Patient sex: M
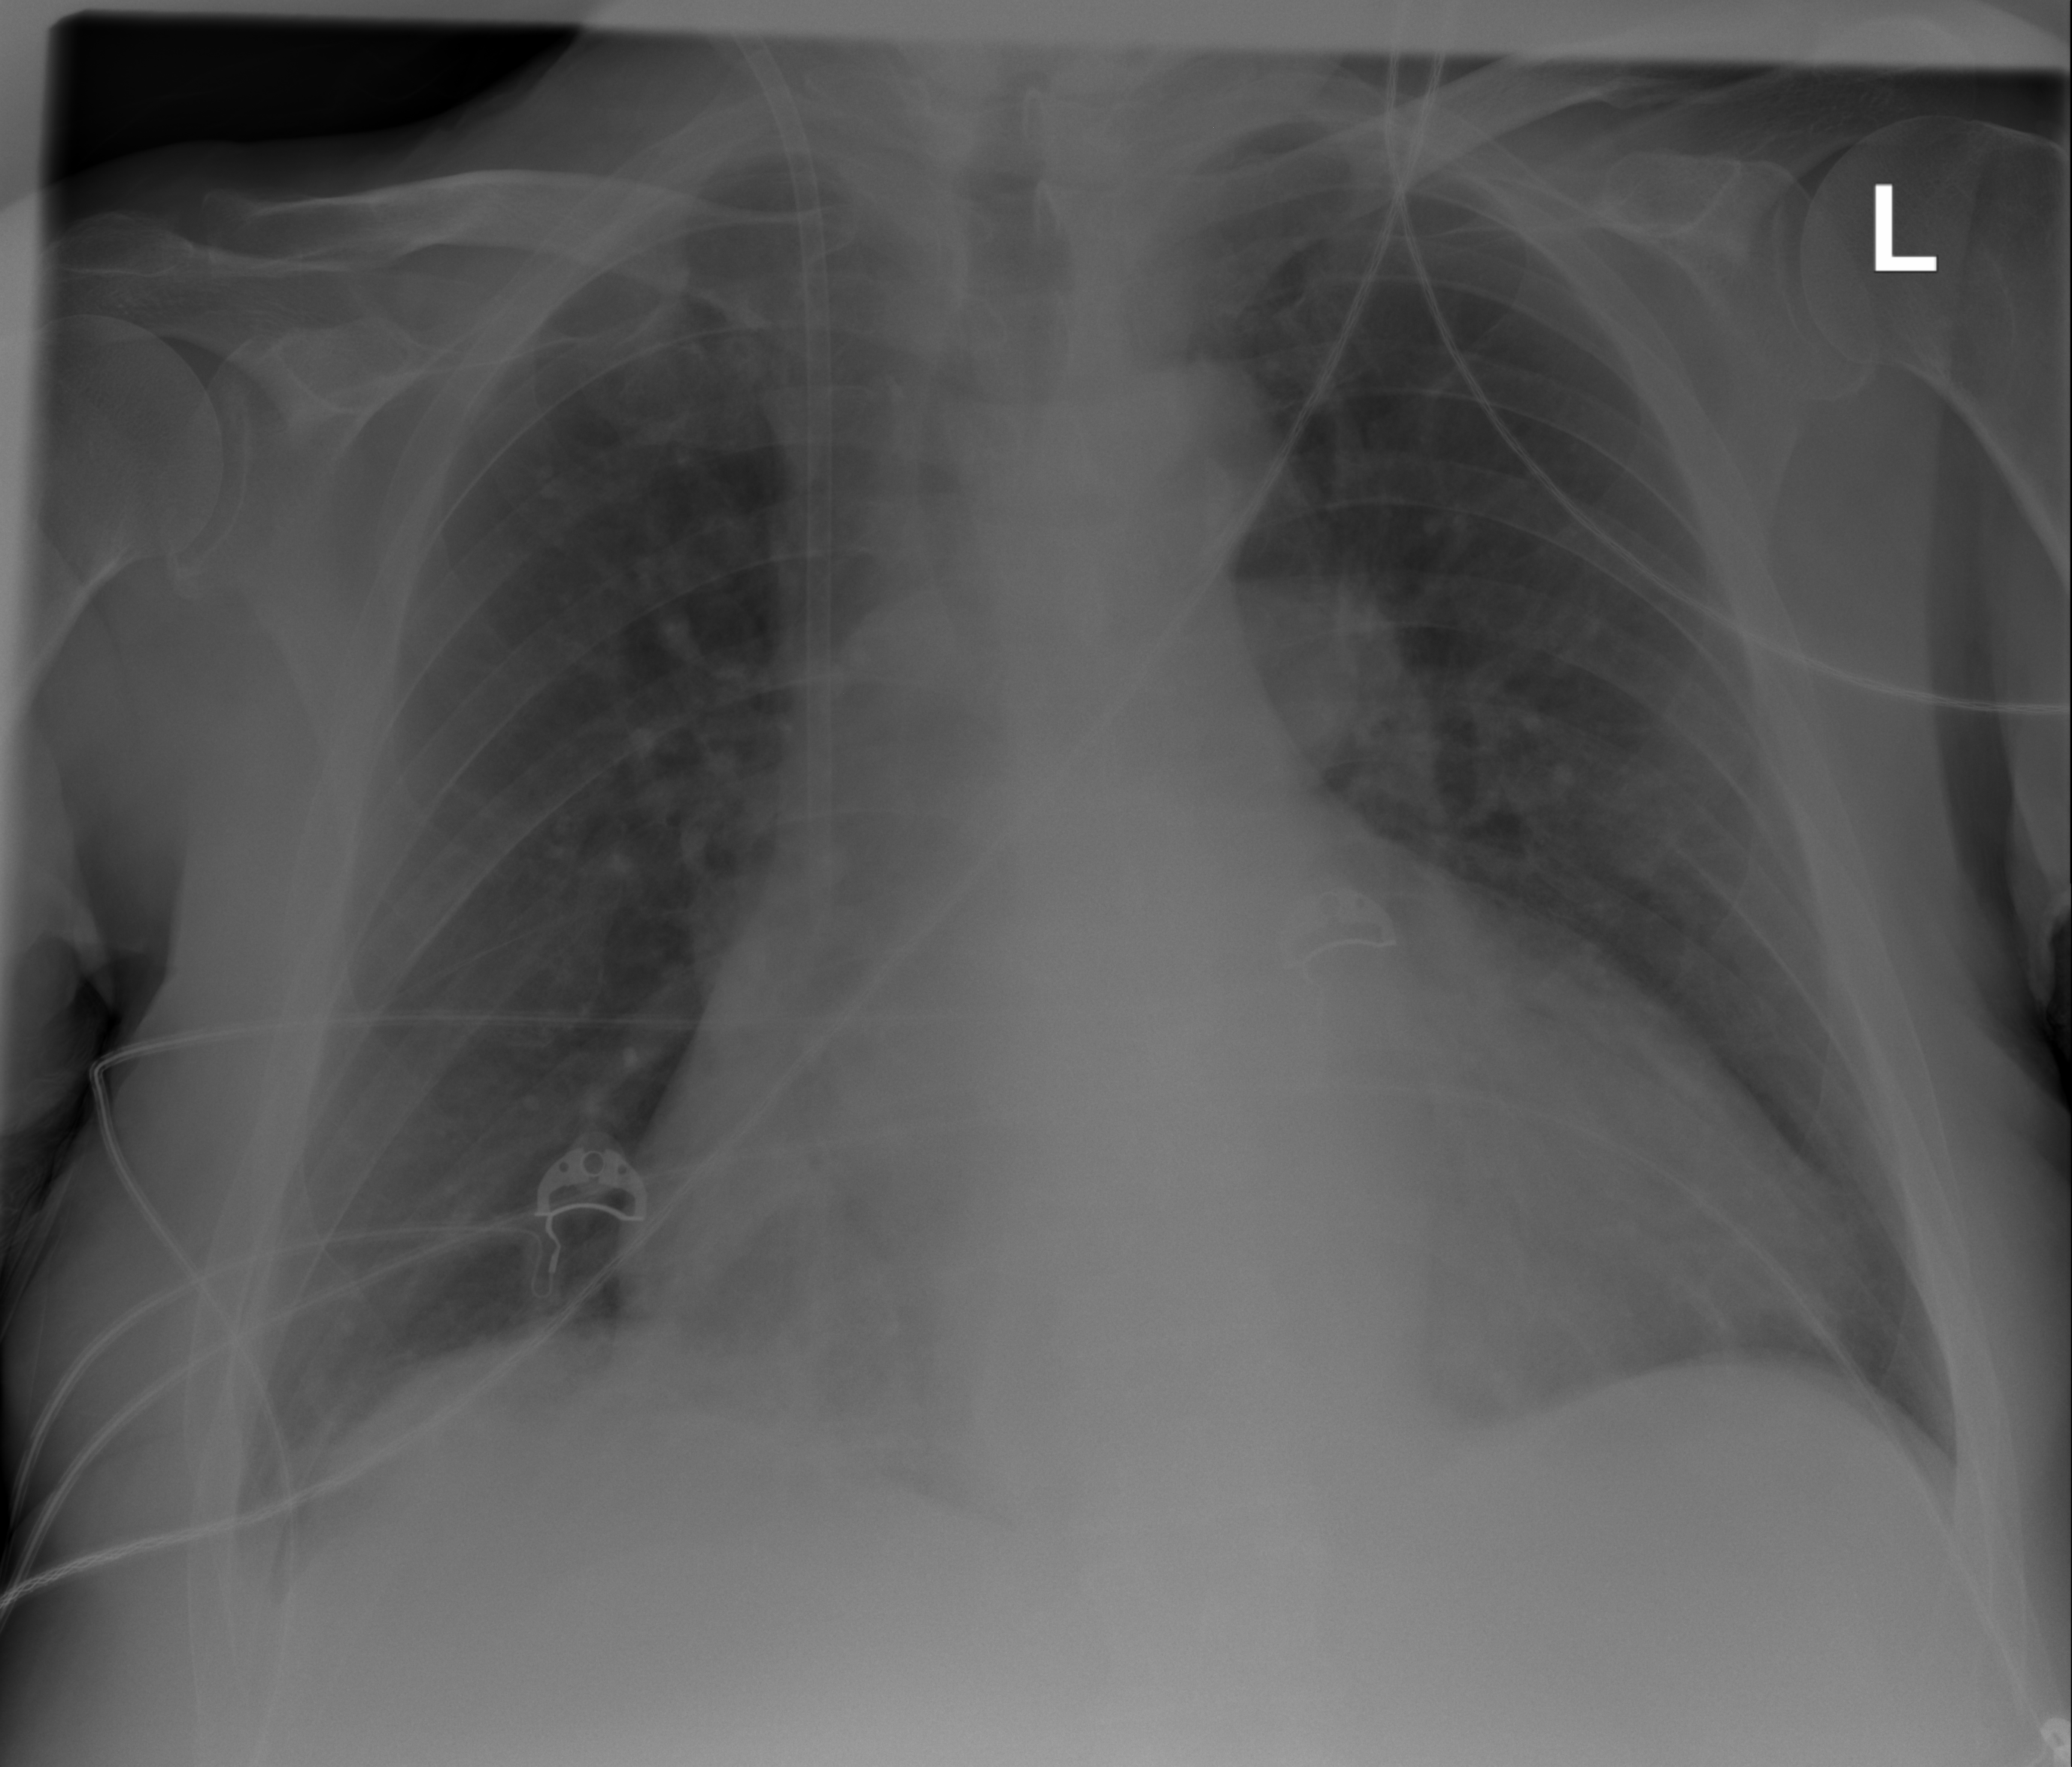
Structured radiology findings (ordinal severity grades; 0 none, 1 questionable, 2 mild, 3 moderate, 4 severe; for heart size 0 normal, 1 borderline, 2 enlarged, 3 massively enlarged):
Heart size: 3
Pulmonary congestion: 2
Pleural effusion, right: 0
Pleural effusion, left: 0
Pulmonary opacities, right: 0
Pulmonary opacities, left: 0
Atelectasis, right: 0
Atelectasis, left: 0